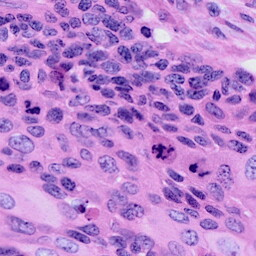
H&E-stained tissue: Cervix